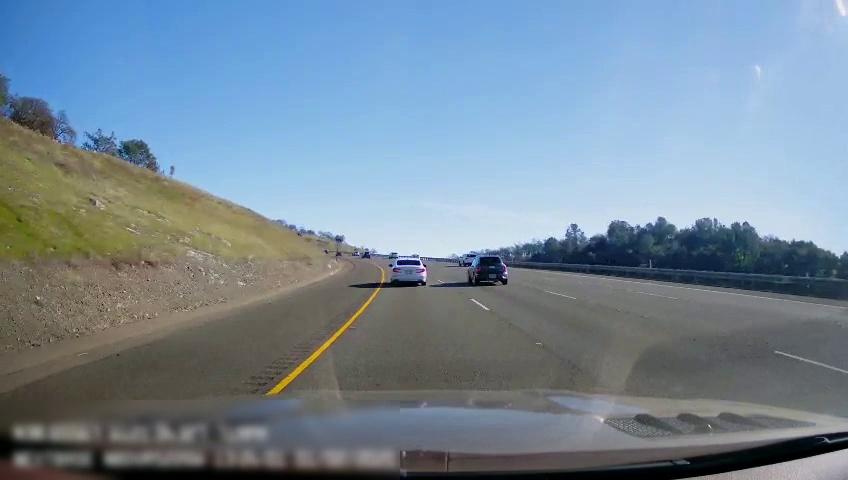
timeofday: Day
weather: Sunny
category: Drivable Space
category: Vehicles | Car
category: Vehicles | Car
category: Vehicles | SUV
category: Vehicles | SUV
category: Vehicles | Car
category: Vehicles | SUV
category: Lanes | Current Lane
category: Lanes | Current Lane
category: Lanes | Alternate Lane
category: Lanes | Alternate Lane
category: Lanes | Alternate Lane
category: Traffic | Signs